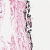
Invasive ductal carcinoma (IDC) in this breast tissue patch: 0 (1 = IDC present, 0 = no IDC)